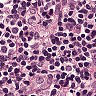
Metastatic tissue present: no